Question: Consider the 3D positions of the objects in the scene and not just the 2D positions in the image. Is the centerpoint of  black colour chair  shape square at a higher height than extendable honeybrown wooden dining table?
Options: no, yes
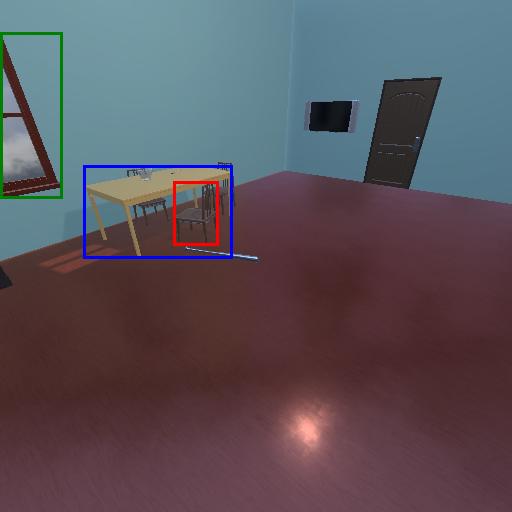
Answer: no